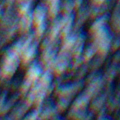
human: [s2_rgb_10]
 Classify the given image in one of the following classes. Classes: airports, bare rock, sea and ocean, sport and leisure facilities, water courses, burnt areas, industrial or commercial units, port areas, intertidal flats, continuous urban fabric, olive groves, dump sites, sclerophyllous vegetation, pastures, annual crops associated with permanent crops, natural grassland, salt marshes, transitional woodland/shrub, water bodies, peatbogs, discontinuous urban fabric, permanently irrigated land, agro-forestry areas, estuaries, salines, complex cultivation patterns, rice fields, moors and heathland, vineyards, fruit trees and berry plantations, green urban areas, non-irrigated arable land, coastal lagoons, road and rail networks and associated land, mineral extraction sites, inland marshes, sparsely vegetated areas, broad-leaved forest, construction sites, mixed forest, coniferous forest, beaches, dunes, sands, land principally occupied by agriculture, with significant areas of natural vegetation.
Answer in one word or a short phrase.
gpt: sea and ocean